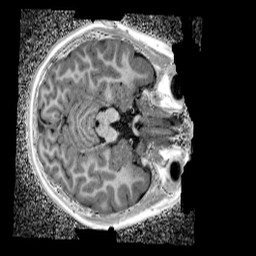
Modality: UNIT1_denoised
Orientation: axial
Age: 9
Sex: female
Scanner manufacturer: siemens
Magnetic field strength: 3 T
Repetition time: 4 s
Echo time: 0.00299 s